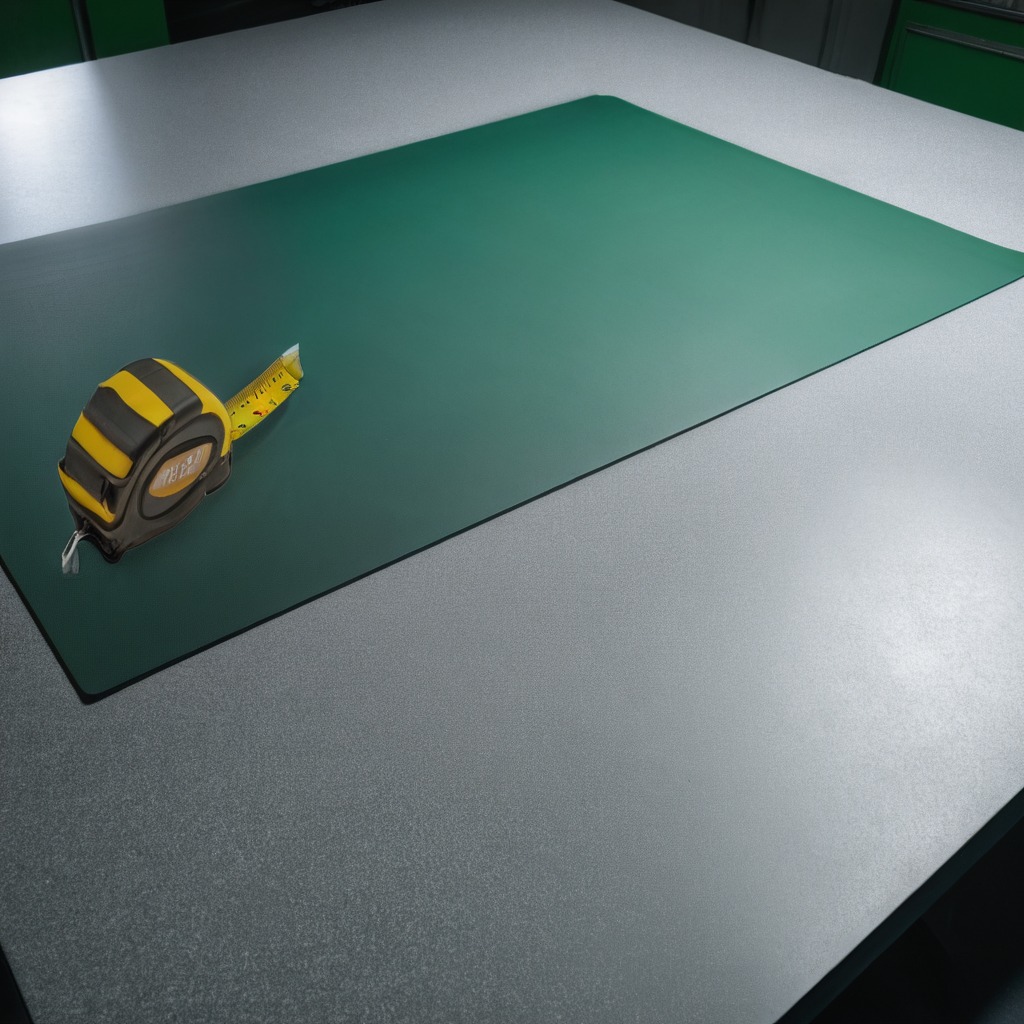
A measuring tape lies on a clean granite tabletop covered with a green rubber mat inside a workshop under bright overhead lighting crisp shadows high clarity worn but beneath the mat.